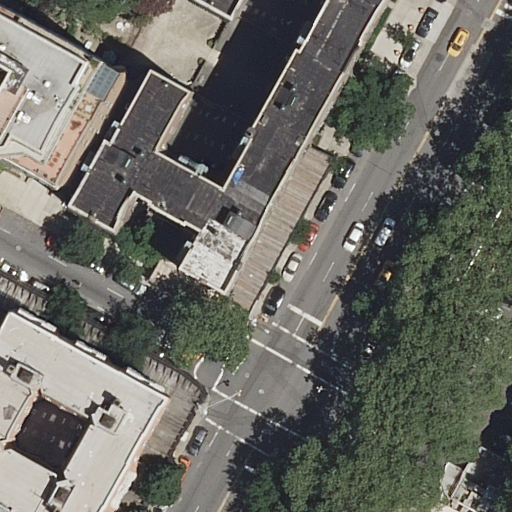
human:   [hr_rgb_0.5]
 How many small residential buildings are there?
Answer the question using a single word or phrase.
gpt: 0

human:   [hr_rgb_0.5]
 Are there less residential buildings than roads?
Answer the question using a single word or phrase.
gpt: yes

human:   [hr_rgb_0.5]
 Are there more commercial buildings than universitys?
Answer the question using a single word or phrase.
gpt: no

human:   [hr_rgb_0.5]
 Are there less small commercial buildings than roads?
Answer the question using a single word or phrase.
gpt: yes

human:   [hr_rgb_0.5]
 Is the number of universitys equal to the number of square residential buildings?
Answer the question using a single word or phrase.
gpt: no

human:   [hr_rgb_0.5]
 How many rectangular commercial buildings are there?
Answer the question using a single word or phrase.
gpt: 0

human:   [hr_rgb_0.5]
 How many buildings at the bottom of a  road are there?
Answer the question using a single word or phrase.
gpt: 2

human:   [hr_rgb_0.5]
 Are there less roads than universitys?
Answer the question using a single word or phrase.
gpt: no

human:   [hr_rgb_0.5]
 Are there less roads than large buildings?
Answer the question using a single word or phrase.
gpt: no

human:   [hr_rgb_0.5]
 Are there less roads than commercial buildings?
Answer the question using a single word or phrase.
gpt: no

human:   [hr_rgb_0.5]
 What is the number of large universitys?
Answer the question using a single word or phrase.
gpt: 1

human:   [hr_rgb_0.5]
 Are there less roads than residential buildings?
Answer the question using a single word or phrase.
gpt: no

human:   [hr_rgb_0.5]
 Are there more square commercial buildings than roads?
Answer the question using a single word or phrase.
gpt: no

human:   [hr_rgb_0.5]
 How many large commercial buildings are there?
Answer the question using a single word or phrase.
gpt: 0

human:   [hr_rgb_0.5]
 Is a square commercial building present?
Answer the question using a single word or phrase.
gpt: no

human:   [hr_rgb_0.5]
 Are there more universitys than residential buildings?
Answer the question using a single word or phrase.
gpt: no

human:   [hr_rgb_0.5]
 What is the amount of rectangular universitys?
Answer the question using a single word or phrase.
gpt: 0

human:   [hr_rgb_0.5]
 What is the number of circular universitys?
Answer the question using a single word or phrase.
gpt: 0

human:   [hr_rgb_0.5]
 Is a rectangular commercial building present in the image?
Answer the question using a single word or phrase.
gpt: no

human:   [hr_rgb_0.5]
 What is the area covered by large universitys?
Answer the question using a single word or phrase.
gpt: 8295m2

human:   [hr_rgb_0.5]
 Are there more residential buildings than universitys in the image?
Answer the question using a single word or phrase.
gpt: yes

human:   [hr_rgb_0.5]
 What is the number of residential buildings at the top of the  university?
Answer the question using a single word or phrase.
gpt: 0

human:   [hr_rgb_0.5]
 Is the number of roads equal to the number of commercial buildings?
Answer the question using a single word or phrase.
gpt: no

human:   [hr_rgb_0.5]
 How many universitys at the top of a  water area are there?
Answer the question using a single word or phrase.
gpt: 0

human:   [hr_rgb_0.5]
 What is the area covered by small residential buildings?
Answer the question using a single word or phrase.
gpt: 0m2

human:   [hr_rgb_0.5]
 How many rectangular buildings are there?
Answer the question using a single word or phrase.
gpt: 1

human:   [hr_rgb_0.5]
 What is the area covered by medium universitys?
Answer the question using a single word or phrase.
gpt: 0m2

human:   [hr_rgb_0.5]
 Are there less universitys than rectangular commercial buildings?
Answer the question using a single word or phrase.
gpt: no

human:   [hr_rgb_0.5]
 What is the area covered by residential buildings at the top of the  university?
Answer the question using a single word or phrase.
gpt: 0m2

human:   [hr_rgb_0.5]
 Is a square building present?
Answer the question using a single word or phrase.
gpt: no

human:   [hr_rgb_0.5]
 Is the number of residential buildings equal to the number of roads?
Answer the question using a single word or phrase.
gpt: no

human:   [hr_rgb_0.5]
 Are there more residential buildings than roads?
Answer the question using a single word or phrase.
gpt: no

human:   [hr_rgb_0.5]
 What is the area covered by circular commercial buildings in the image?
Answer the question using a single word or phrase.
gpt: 0m2

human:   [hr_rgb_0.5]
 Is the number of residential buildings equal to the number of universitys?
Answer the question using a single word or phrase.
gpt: no

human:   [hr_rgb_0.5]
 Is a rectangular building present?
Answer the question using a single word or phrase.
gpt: yes

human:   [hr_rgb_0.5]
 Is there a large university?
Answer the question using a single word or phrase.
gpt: yes

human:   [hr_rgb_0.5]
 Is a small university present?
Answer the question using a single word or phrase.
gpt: no